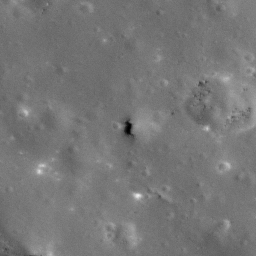
Pit: Kepler 4a
Host crater: Kepler
Host type: impact_melt
Lunar coordinates: latitude 7.946, longitude 322.136